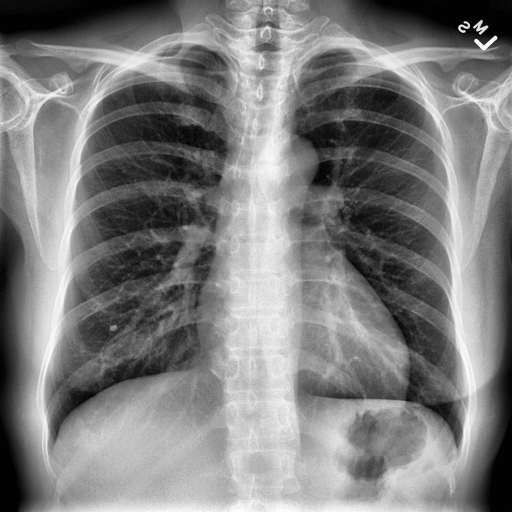
Finding: NORMAL